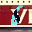
Label: 6